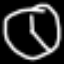
Label: clock